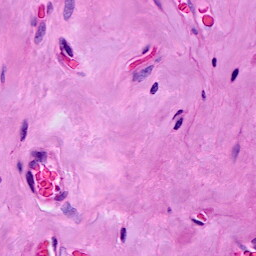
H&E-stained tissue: Breast